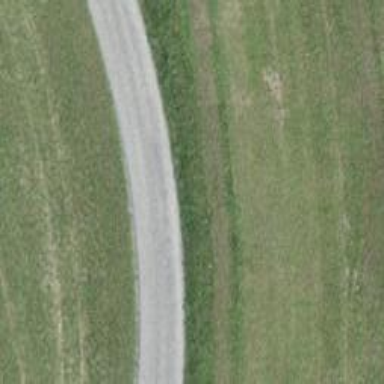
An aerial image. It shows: Unclassified paved road.